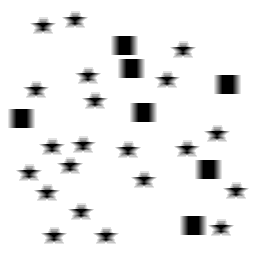
Squares: 7
Triangles: 0
Stars: 21
Total shapes: 28